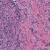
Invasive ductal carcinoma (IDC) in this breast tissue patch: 1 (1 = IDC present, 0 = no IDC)